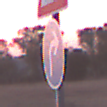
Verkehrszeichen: VorgeschriebeneFahrtrichtungRechts
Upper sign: Arbeitsstelle
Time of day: SunriseSunset
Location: Outdoor (Nature)
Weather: Clear
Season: NotSpecified
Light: Natural